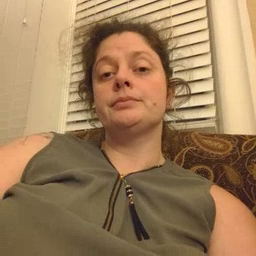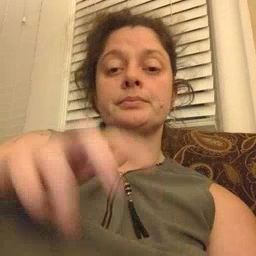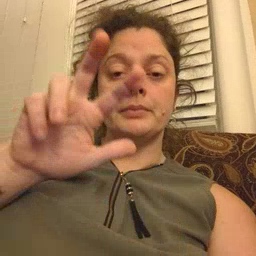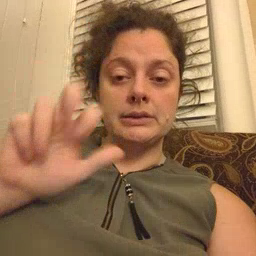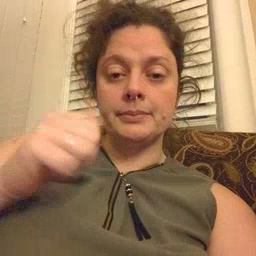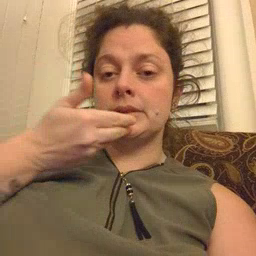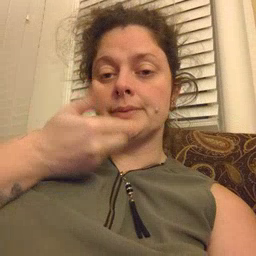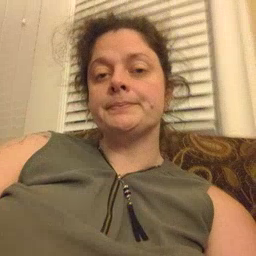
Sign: pizza